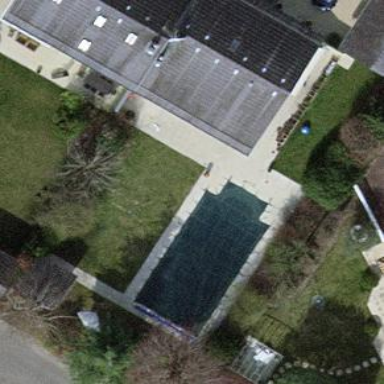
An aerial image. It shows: Swimming pool located in leisure land.